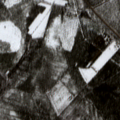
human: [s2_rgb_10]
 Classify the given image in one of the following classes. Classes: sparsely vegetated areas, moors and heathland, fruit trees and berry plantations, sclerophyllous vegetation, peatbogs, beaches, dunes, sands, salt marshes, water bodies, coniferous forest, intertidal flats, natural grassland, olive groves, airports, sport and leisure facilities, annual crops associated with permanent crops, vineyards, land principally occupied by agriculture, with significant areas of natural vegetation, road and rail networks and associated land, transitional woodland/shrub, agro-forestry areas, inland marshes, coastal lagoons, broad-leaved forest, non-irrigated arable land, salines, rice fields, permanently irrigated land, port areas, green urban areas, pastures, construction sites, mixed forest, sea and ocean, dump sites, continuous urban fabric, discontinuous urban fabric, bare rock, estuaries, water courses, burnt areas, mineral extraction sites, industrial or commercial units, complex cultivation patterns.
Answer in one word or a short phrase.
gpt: coniferous forest, mixed forest